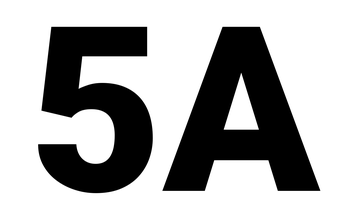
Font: Roboto_Black